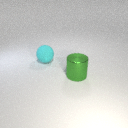
large cyan rubber sphere behind large green metal cylinder